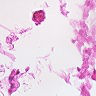
Metastatic tissue present: no